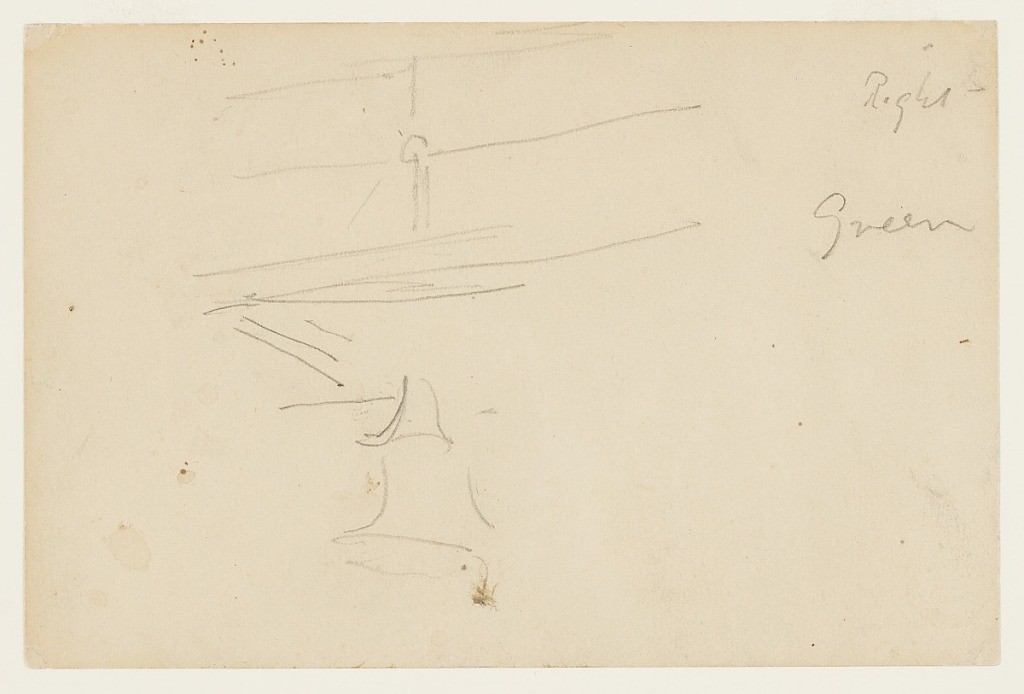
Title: Sketch of a Boat Deck and a Ship's Bell
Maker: Winslow Homer, American, 1836–1910
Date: ca. 1895
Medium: Graphite on paper
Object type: Drawing
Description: Horizontal sketch of a portion of the upper deck of a ship, with its bell hanging below.